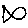
Label: fish